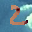
Label: 2